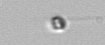
Label: nanoplankton_mix